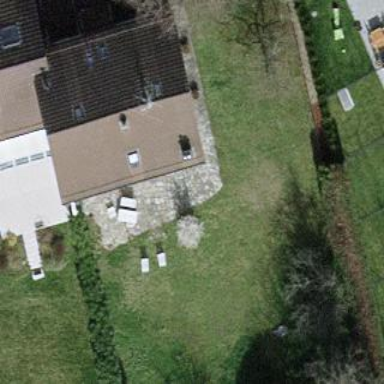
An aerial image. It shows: Garden enclosed by fence.